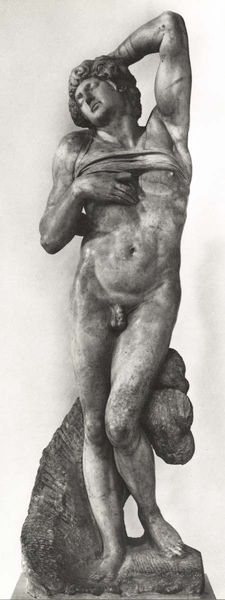
Titel: Sterbender Sklave
Künstler: Michelangelo
Institution: Paris, Musée du Louvre
Schlagwörter: kopf, mann, nackt, sockel, stein, figur, haare, pose, skulptur, welle, muskeln, bauch, entblößt, armbewegung, spielbein, standbein, statur, atm, mann nackt skulptur muskeln, skulptur antike mann traum entblößt